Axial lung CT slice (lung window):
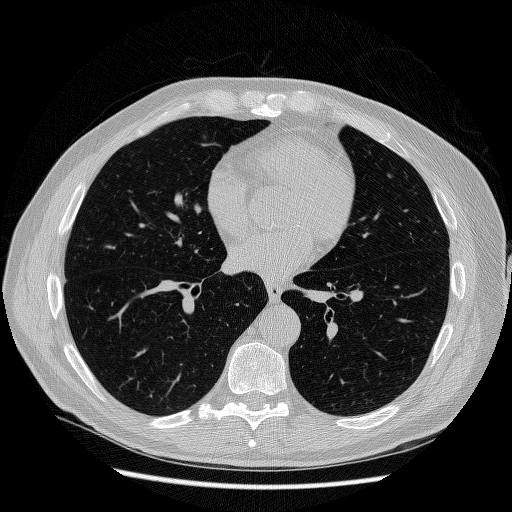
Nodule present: no